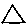
Label: triangle